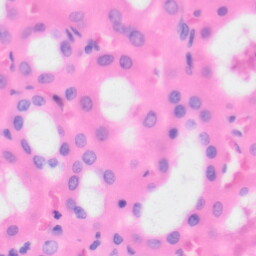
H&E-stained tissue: Kidney